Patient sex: M
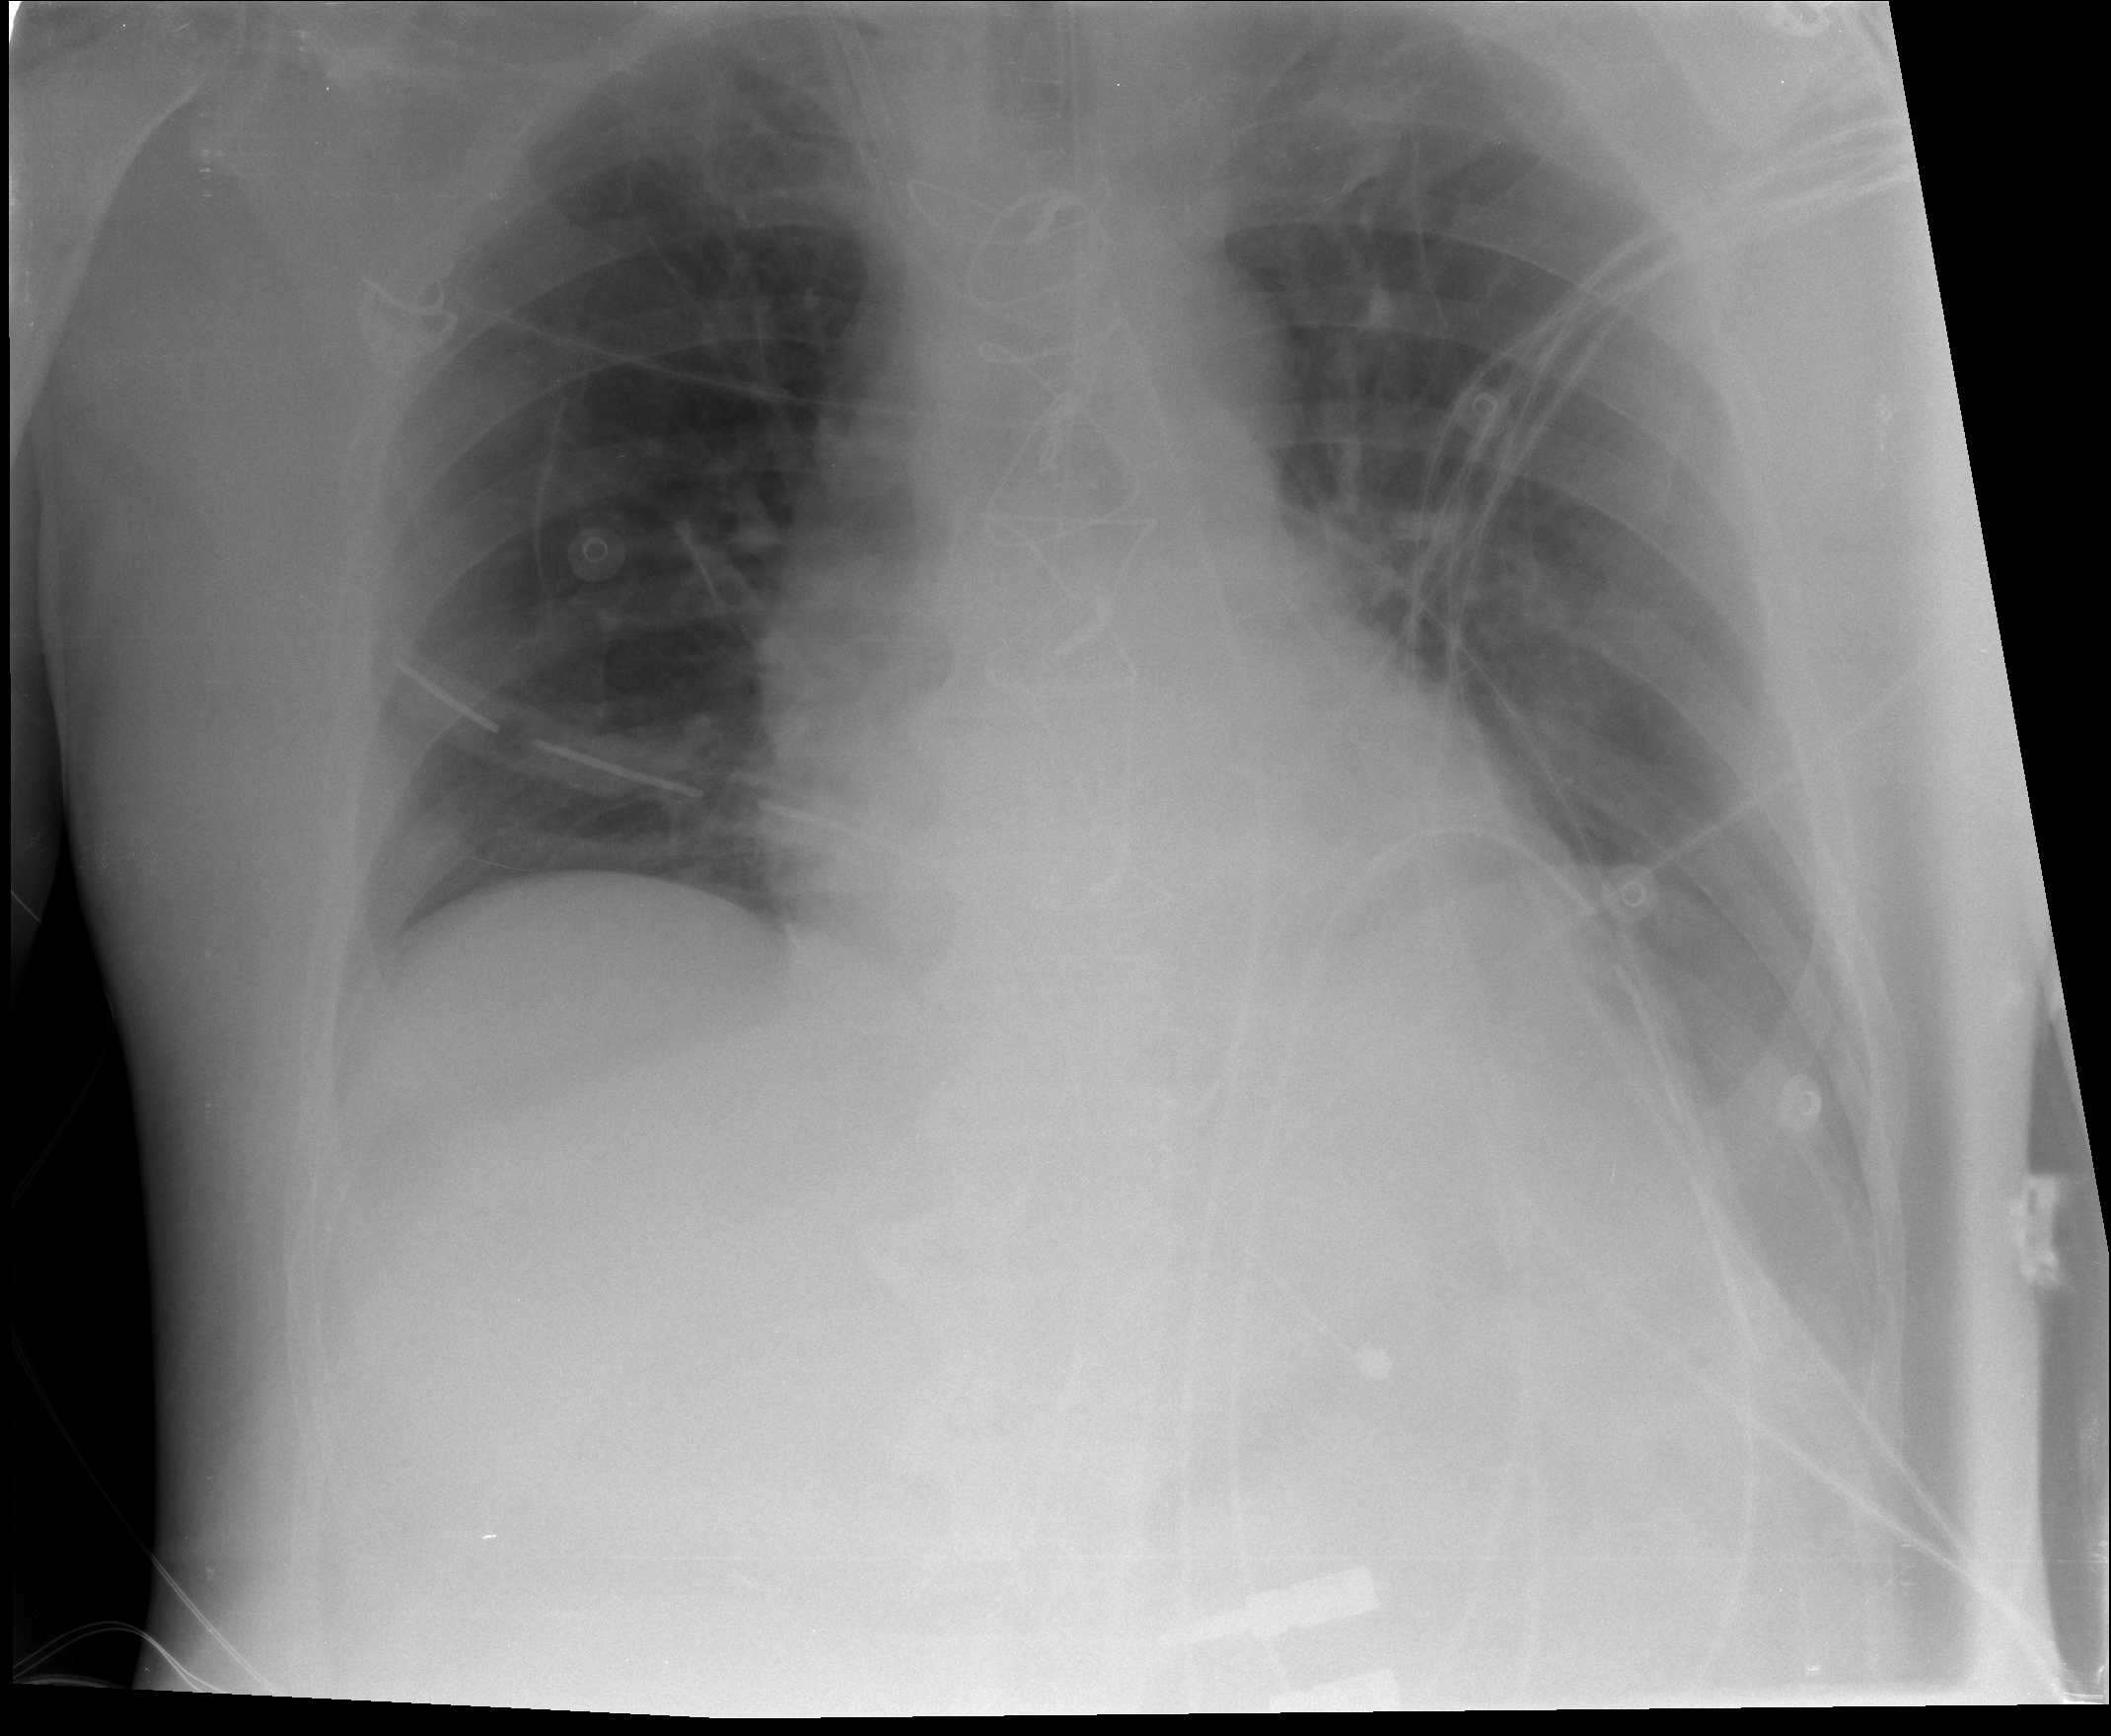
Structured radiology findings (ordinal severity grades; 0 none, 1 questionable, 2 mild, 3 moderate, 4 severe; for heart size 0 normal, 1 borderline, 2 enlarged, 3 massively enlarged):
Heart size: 0
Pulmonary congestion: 0
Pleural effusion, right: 0
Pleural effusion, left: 2
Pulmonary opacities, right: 0
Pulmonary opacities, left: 0
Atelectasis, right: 0
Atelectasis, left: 2